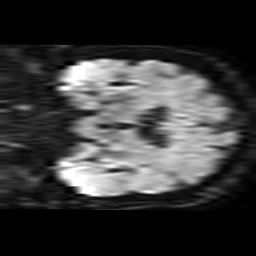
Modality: TRACE
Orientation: coronal
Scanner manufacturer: philips
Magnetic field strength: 3 T
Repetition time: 4.116 s
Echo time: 0.06134 s